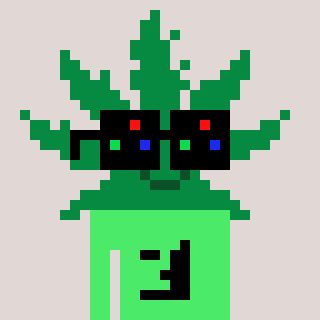
a pixel art character with square black sunglasses, a weed-shaped head and a teal-colored body on a warm background